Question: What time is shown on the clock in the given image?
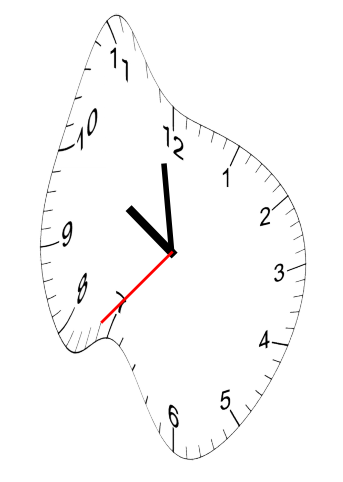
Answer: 09:58:37